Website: crate-barrel
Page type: customer-info-address
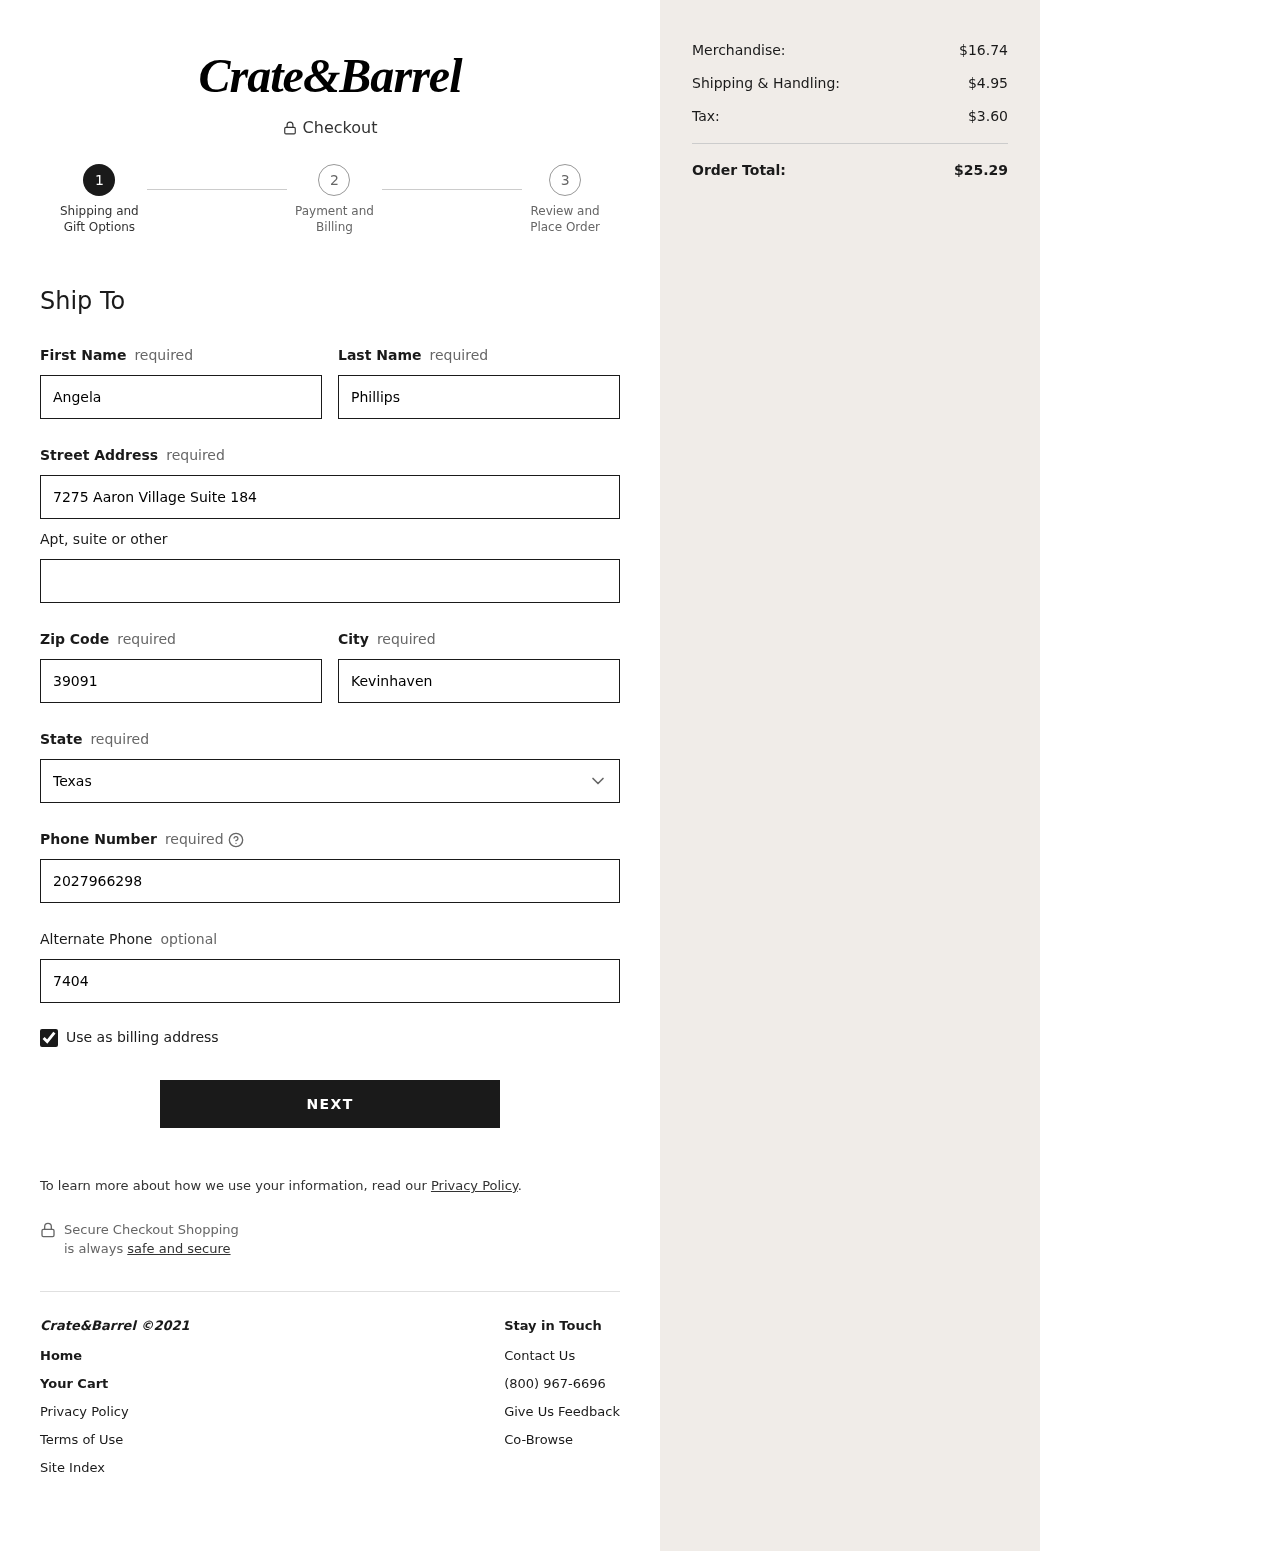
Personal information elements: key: PII_STATE
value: Texas
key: PII_FIRSTNAME
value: Angela
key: PII_LASTNAME
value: Phillips
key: PII_STREET
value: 7275 Aaron Village Suite 184
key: PII_POSTCODE
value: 39091
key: PII_CITY
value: Kevinhaven
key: PII_PHONE
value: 2027966298
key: PII_PHONE_ALT
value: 7404170190
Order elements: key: ORDER_SUBTOTAL
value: $16.74
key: ORDER_SHIPPING_COST
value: $4.95
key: ORDER_TAX
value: $3.60
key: ORDER_TOTAL
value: $25.29